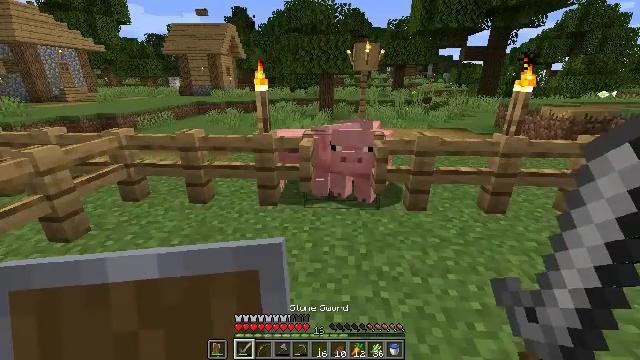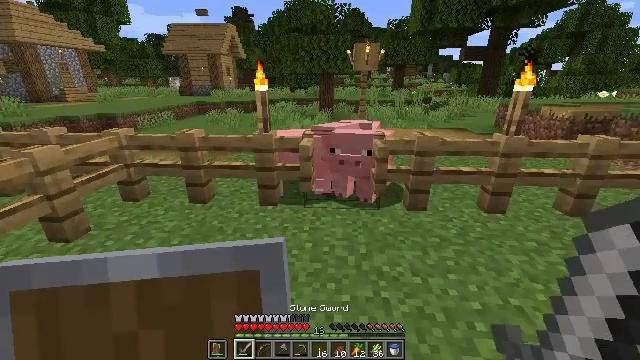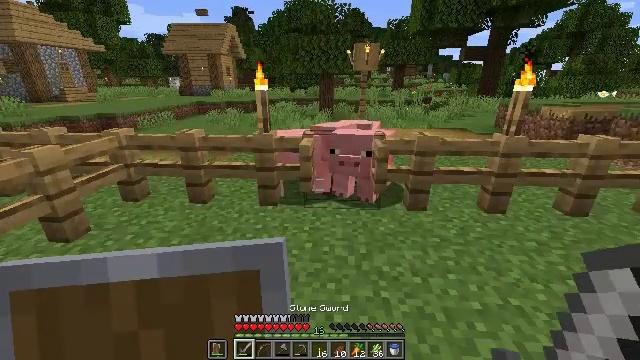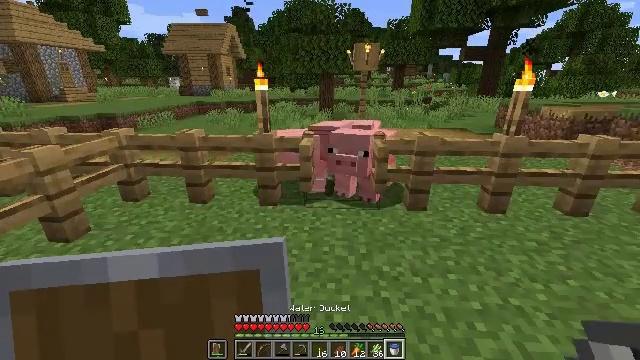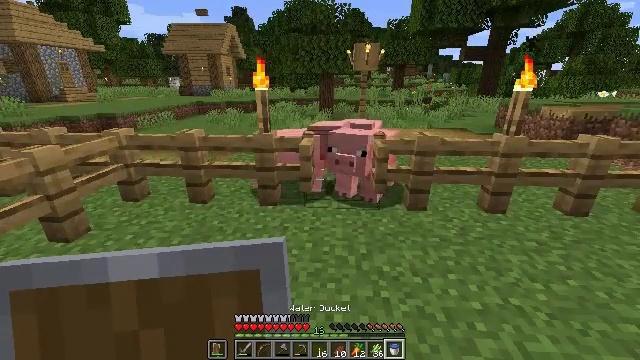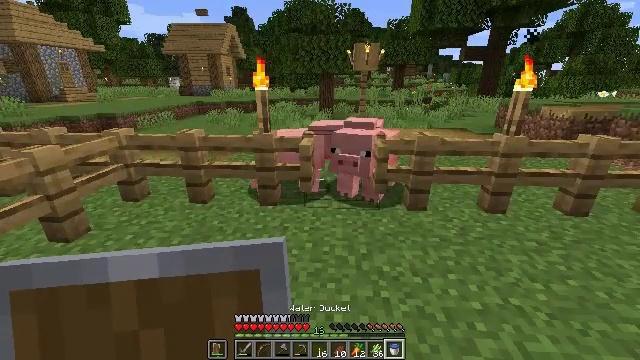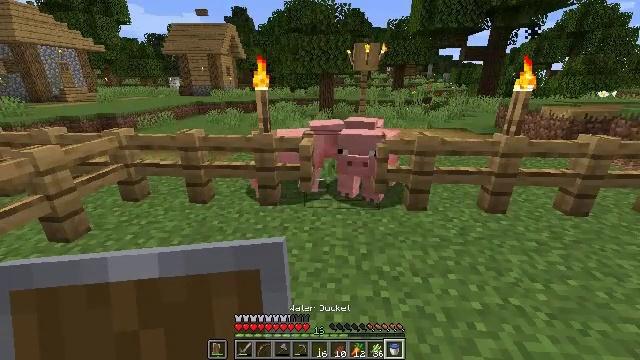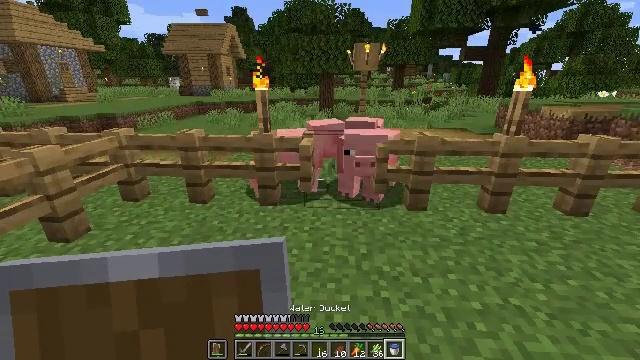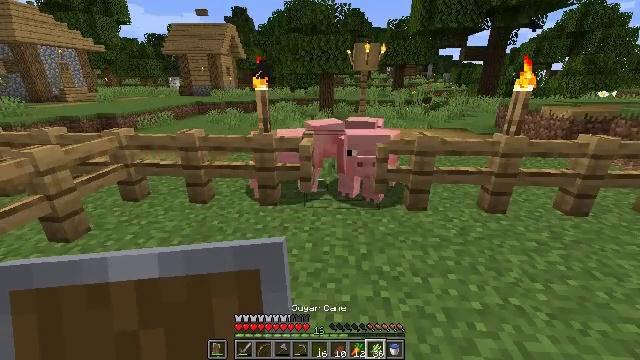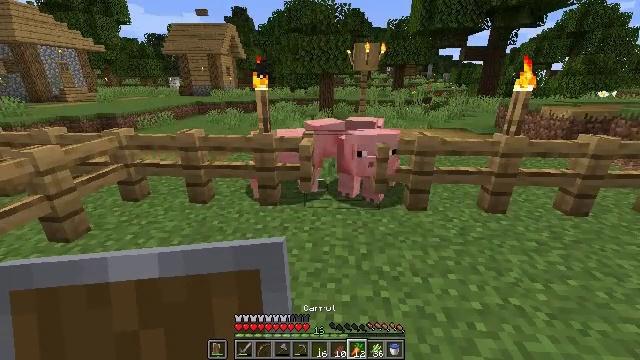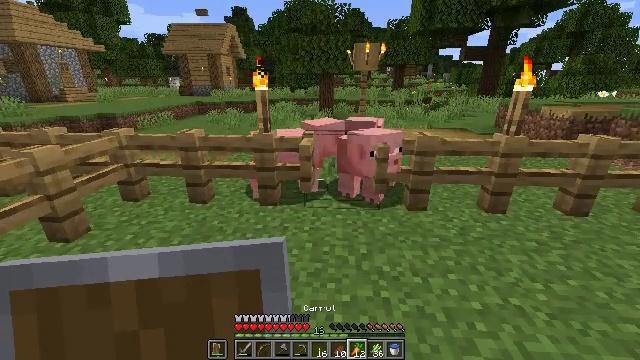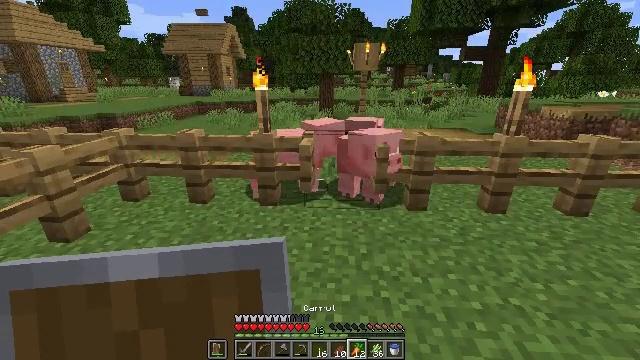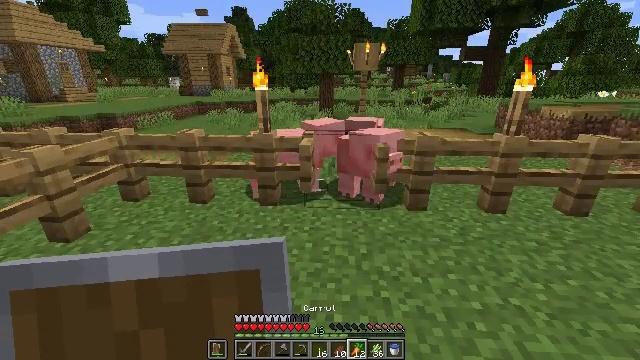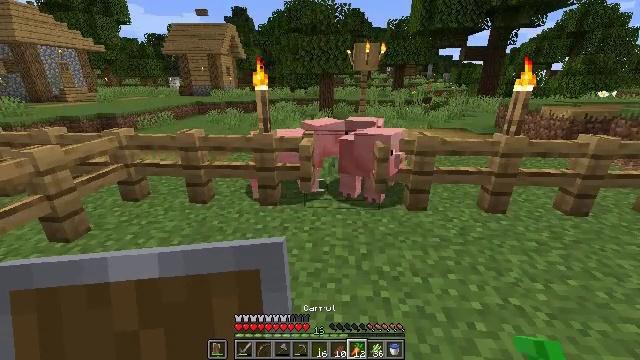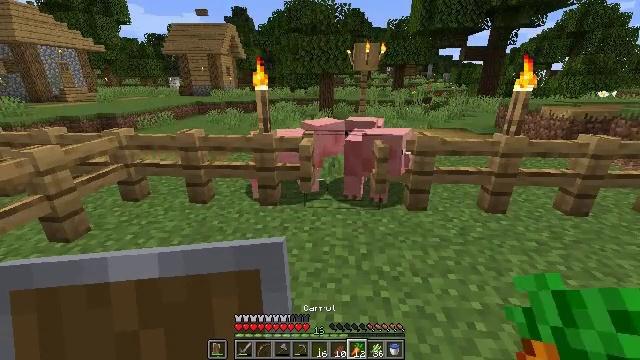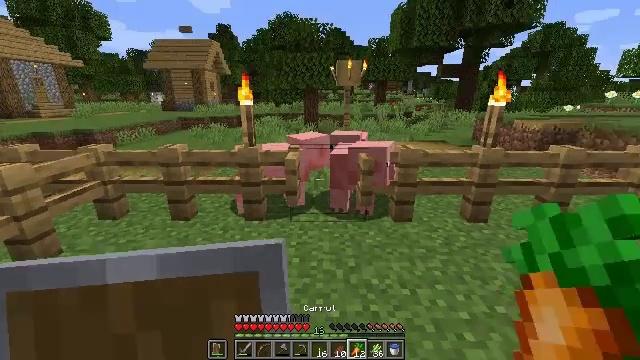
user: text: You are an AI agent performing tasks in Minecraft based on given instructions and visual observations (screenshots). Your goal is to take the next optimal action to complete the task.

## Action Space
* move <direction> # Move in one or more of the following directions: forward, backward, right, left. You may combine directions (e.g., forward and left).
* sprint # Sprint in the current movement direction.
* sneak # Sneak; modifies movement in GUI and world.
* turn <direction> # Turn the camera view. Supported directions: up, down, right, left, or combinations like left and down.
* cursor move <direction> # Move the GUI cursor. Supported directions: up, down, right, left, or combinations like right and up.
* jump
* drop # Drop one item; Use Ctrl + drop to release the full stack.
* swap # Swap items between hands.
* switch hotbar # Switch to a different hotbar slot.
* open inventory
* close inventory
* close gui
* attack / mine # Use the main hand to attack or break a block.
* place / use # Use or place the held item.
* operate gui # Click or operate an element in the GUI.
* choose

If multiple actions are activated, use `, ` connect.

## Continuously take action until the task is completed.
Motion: motion action
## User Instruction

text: Collect carrots by breaking the crop.
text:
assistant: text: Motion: no_op
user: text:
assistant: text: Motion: no_op
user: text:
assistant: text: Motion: no_op
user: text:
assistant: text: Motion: no_op
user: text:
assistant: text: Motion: no_op
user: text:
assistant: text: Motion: no_op
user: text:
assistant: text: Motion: no_op
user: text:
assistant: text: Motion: no_op
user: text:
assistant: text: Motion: no_op
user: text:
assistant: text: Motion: no_op
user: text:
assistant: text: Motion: no_op
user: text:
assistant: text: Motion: no_op
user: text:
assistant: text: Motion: no_op
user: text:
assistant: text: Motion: no_op
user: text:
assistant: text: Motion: turn right and up
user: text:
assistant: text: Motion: move back, turn right and up
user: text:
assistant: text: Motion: move back
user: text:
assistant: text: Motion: move back
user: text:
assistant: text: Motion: move back
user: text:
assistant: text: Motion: move back
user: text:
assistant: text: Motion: move back
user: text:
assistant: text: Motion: move forward
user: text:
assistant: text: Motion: move forward
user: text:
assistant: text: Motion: move forward
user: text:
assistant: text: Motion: move forward
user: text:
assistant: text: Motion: move forward
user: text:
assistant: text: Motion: no_op
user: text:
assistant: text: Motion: move forward
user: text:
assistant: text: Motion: move forward
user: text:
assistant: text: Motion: move forward